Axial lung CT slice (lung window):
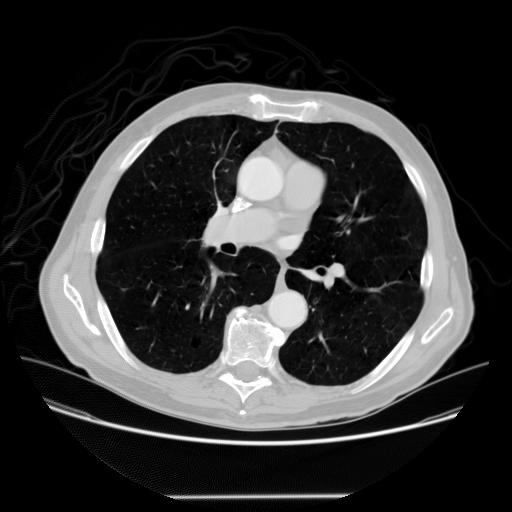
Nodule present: no